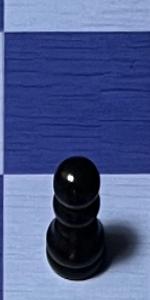
Label: Pawn_Black